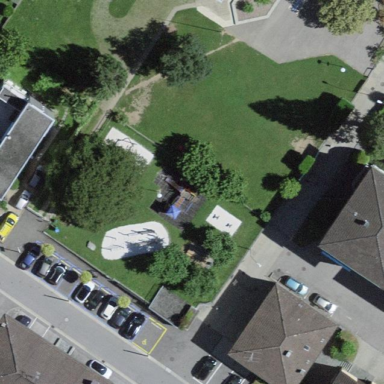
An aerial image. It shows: Playground area for leisure activities on the land.